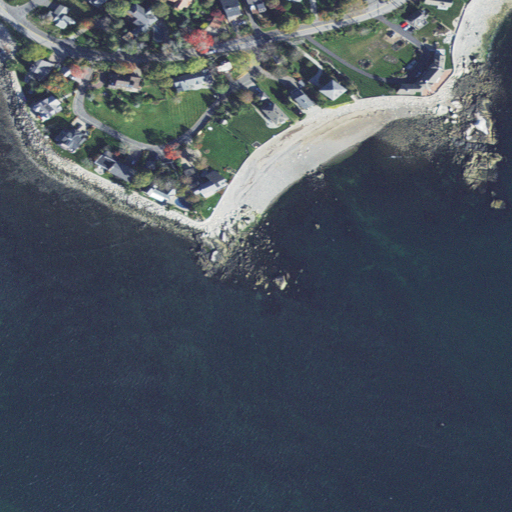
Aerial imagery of cape in Massachusetts named Flying Point containing open water, medium intensity development, high intensity development, low intensity development, herbaceous wetlands, and barren land